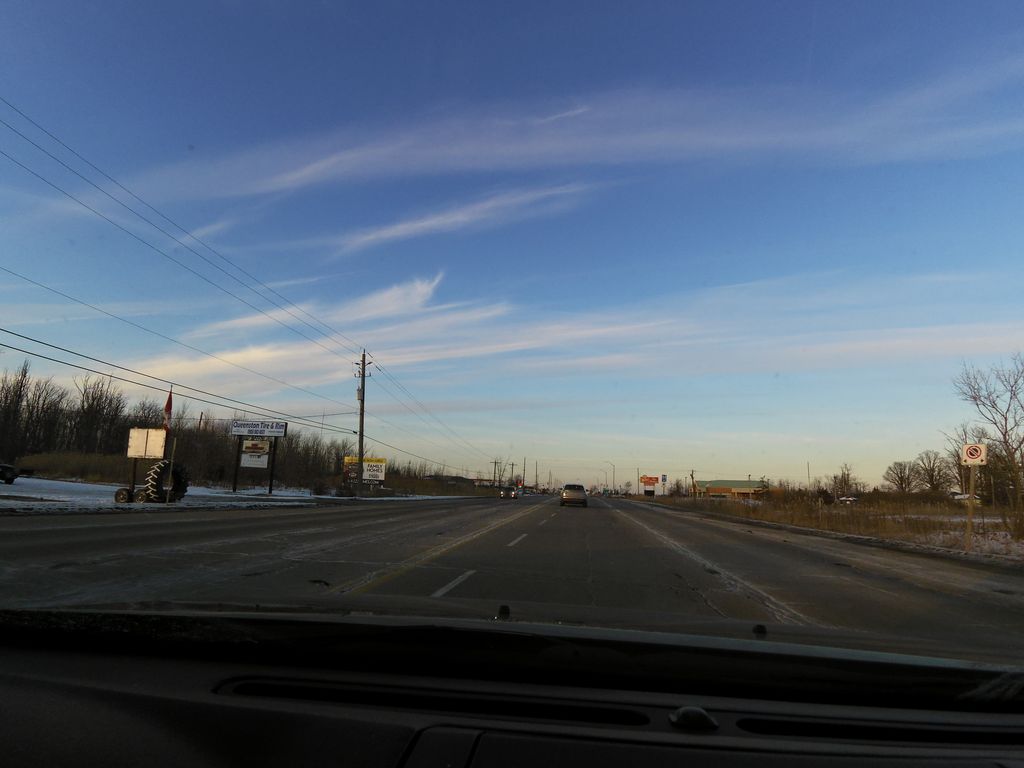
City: hamilton